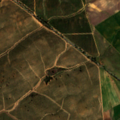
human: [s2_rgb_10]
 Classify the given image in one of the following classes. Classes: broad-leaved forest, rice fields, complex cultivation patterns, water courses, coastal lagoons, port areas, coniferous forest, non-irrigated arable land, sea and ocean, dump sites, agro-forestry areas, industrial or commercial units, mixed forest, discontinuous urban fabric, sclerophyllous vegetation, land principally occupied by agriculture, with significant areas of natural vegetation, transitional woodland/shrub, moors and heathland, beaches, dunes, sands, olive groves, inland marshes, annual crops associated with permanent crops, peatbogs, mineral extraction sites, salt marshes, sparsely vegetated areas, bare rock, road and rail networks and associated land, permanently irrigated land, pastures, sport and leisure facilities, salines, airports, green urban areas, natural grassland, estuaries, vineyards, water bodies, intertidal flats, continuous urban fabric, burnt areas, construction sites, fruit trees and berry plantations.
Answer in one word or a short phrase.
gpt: non-irrigated arable land, permanently irrigated land, olive groves